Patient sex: M
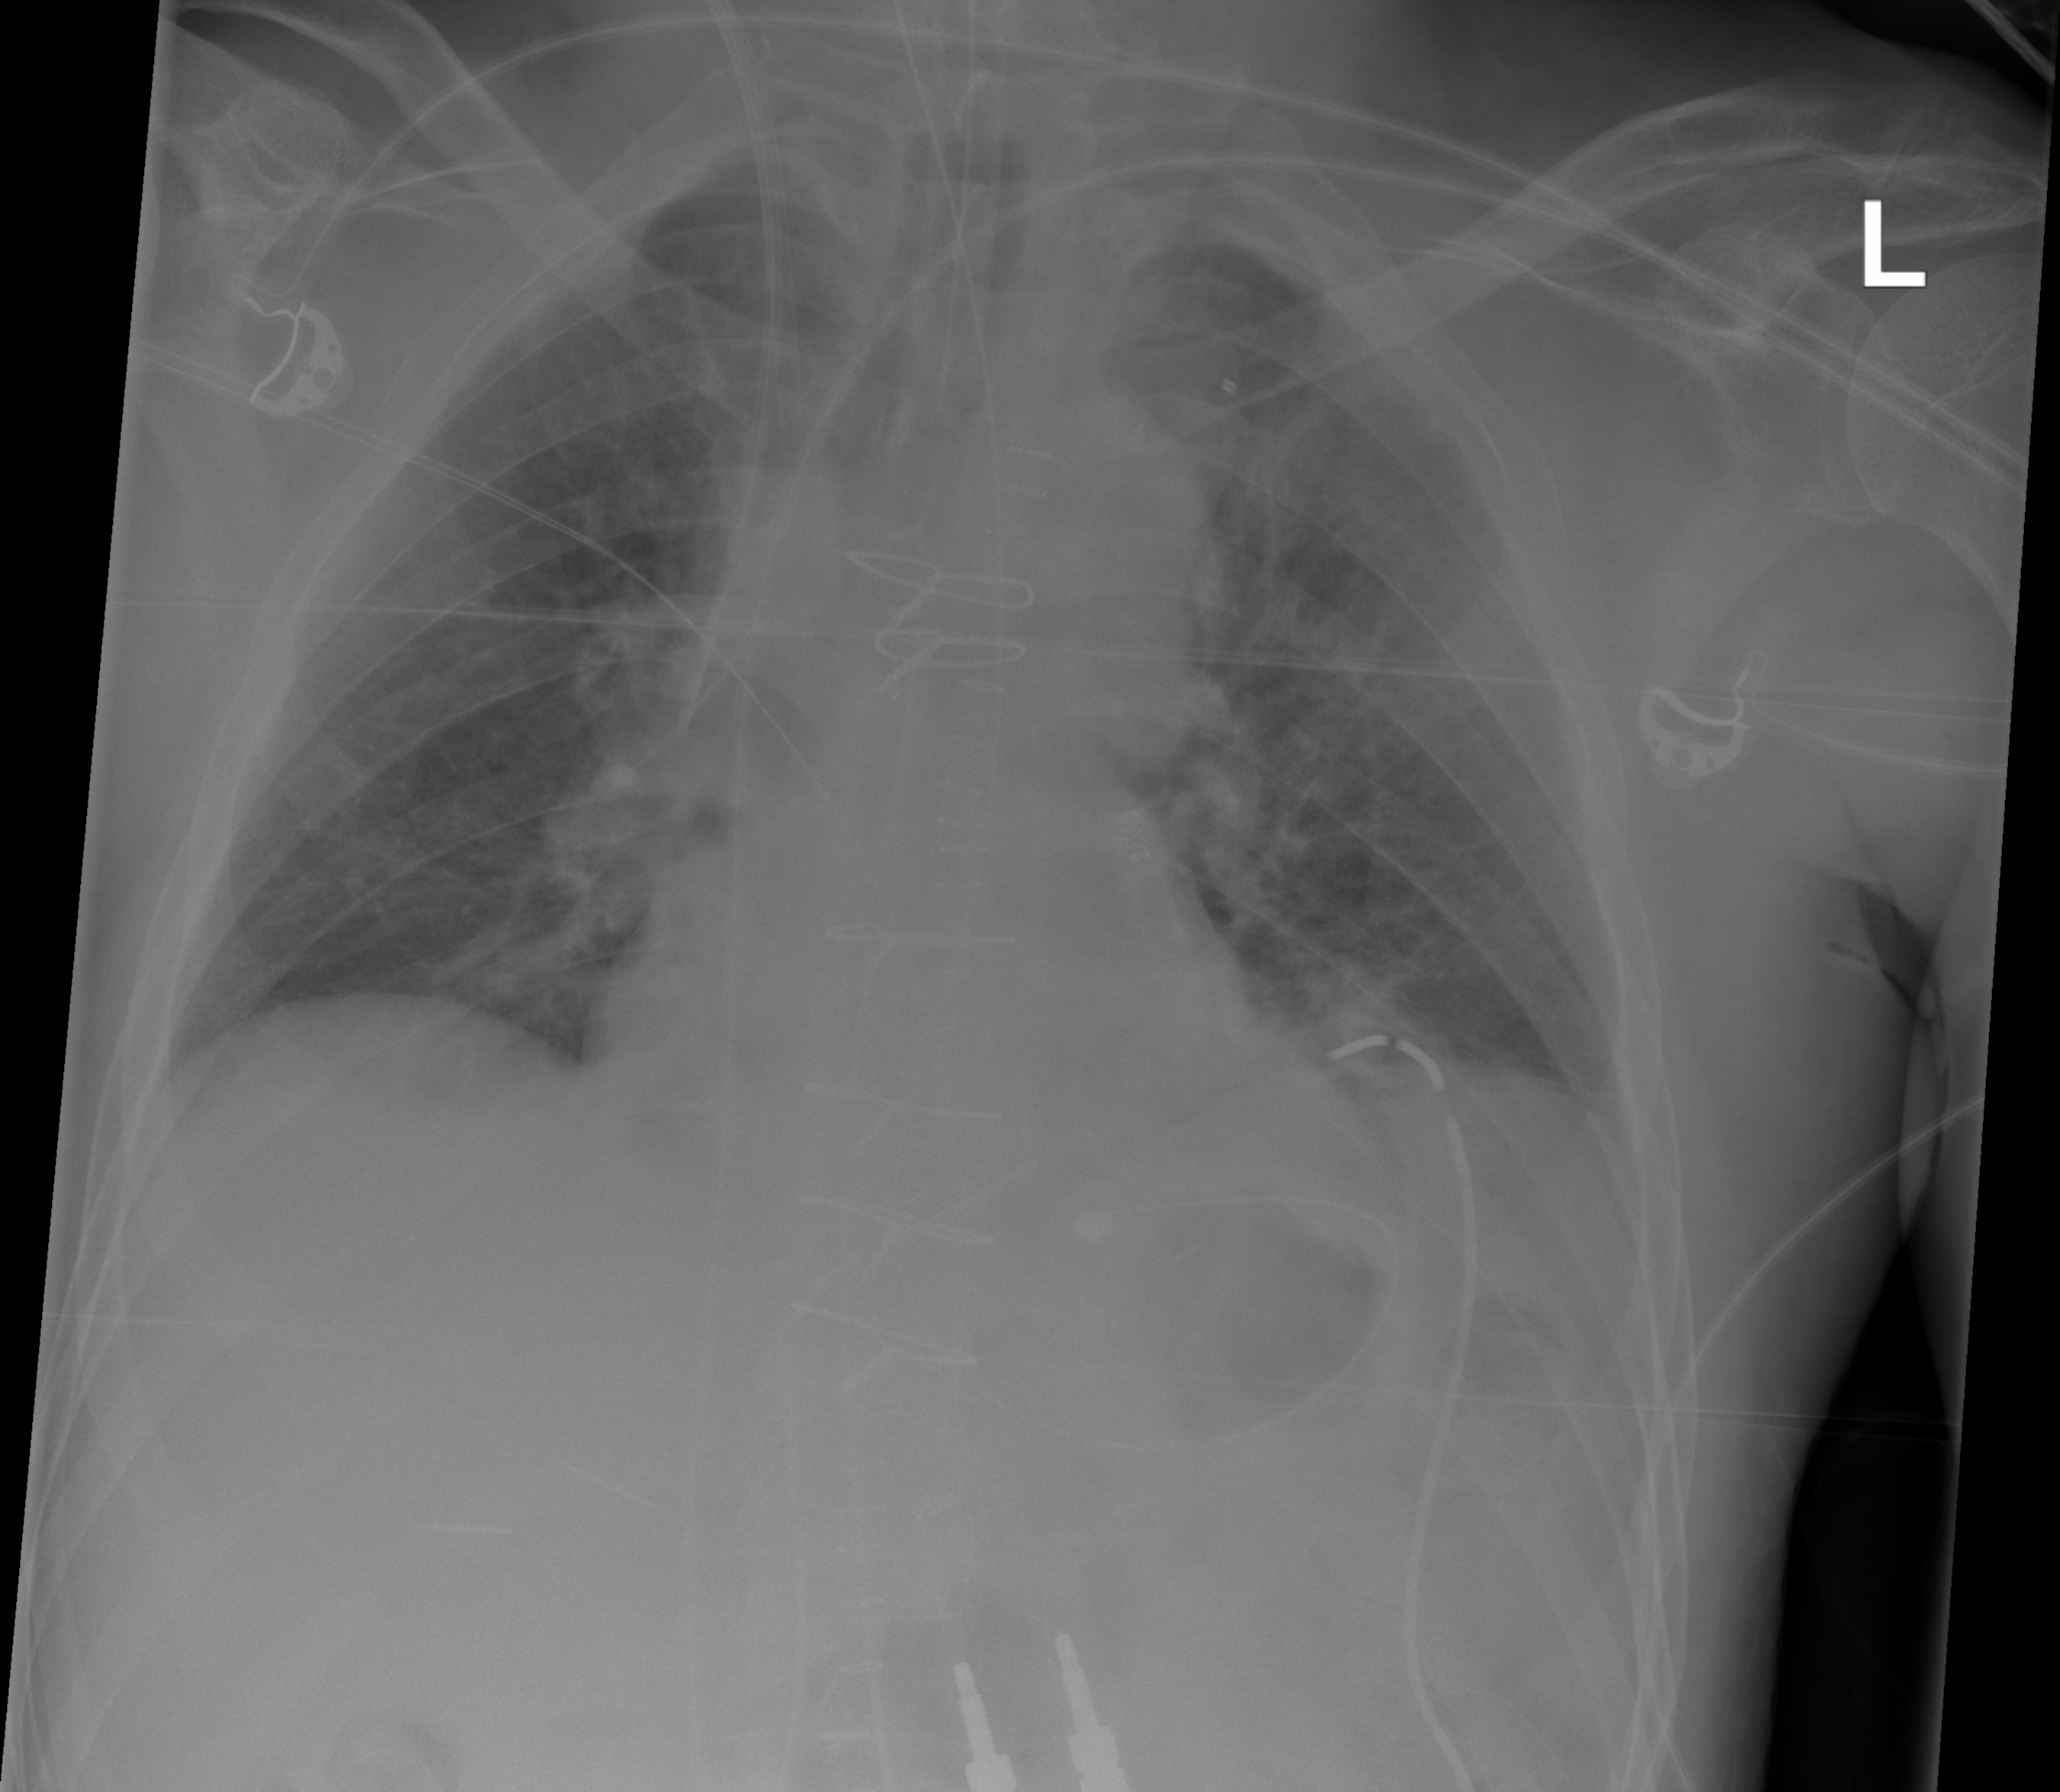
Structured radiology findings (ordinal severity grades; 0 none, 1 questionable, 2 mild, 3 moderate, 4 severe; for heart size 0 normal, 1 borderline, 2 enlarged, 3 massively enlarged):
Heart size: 0
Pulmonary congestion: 2
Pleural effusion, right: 0
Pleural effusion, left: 0
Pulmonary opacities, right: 0
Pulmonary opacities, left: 0
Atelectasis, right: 2
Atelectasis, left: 2